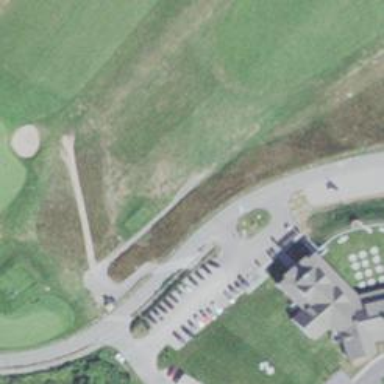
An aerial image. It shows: Pathway for golf carts.